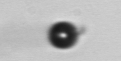
Label: bead